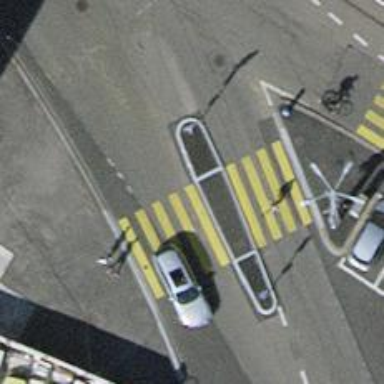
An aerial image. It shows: Kerb barrier.